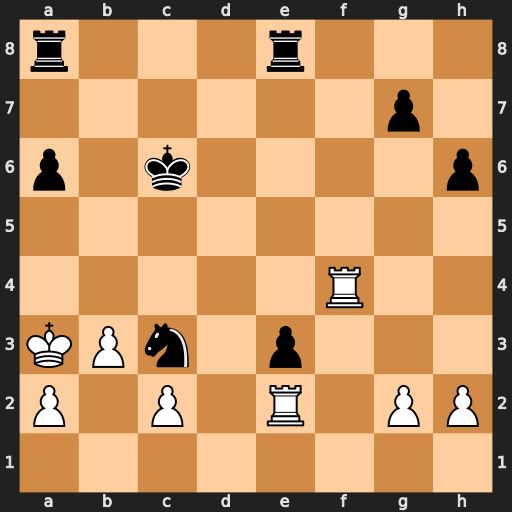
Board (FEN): r3r3/6p1/p1k4p/8/5R2/KPn1p3/P1P1R1PP/8
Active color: w
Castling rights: -
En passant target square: -
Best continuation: Rc4+ Kb6 Rxc3